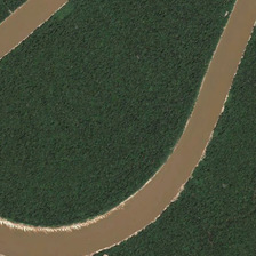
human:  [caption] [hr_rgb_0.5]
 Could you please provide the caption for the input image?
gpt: It's a road and a lawn.

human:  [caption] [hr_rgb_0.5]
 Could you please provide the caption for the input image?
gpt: It's dark green and brown.

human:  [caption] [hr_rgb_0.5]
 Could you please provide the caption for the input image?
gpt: This is the way and the lawn.

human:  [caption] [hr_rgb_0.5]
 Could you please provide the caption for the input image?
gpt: It is dark green and brown.

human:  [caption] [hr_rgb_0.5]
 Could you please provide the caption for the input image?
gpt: This is a road and a lawn.